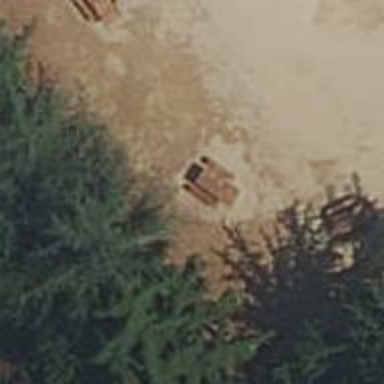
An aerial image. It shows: Picnic table located in leisure land area.